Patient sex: F
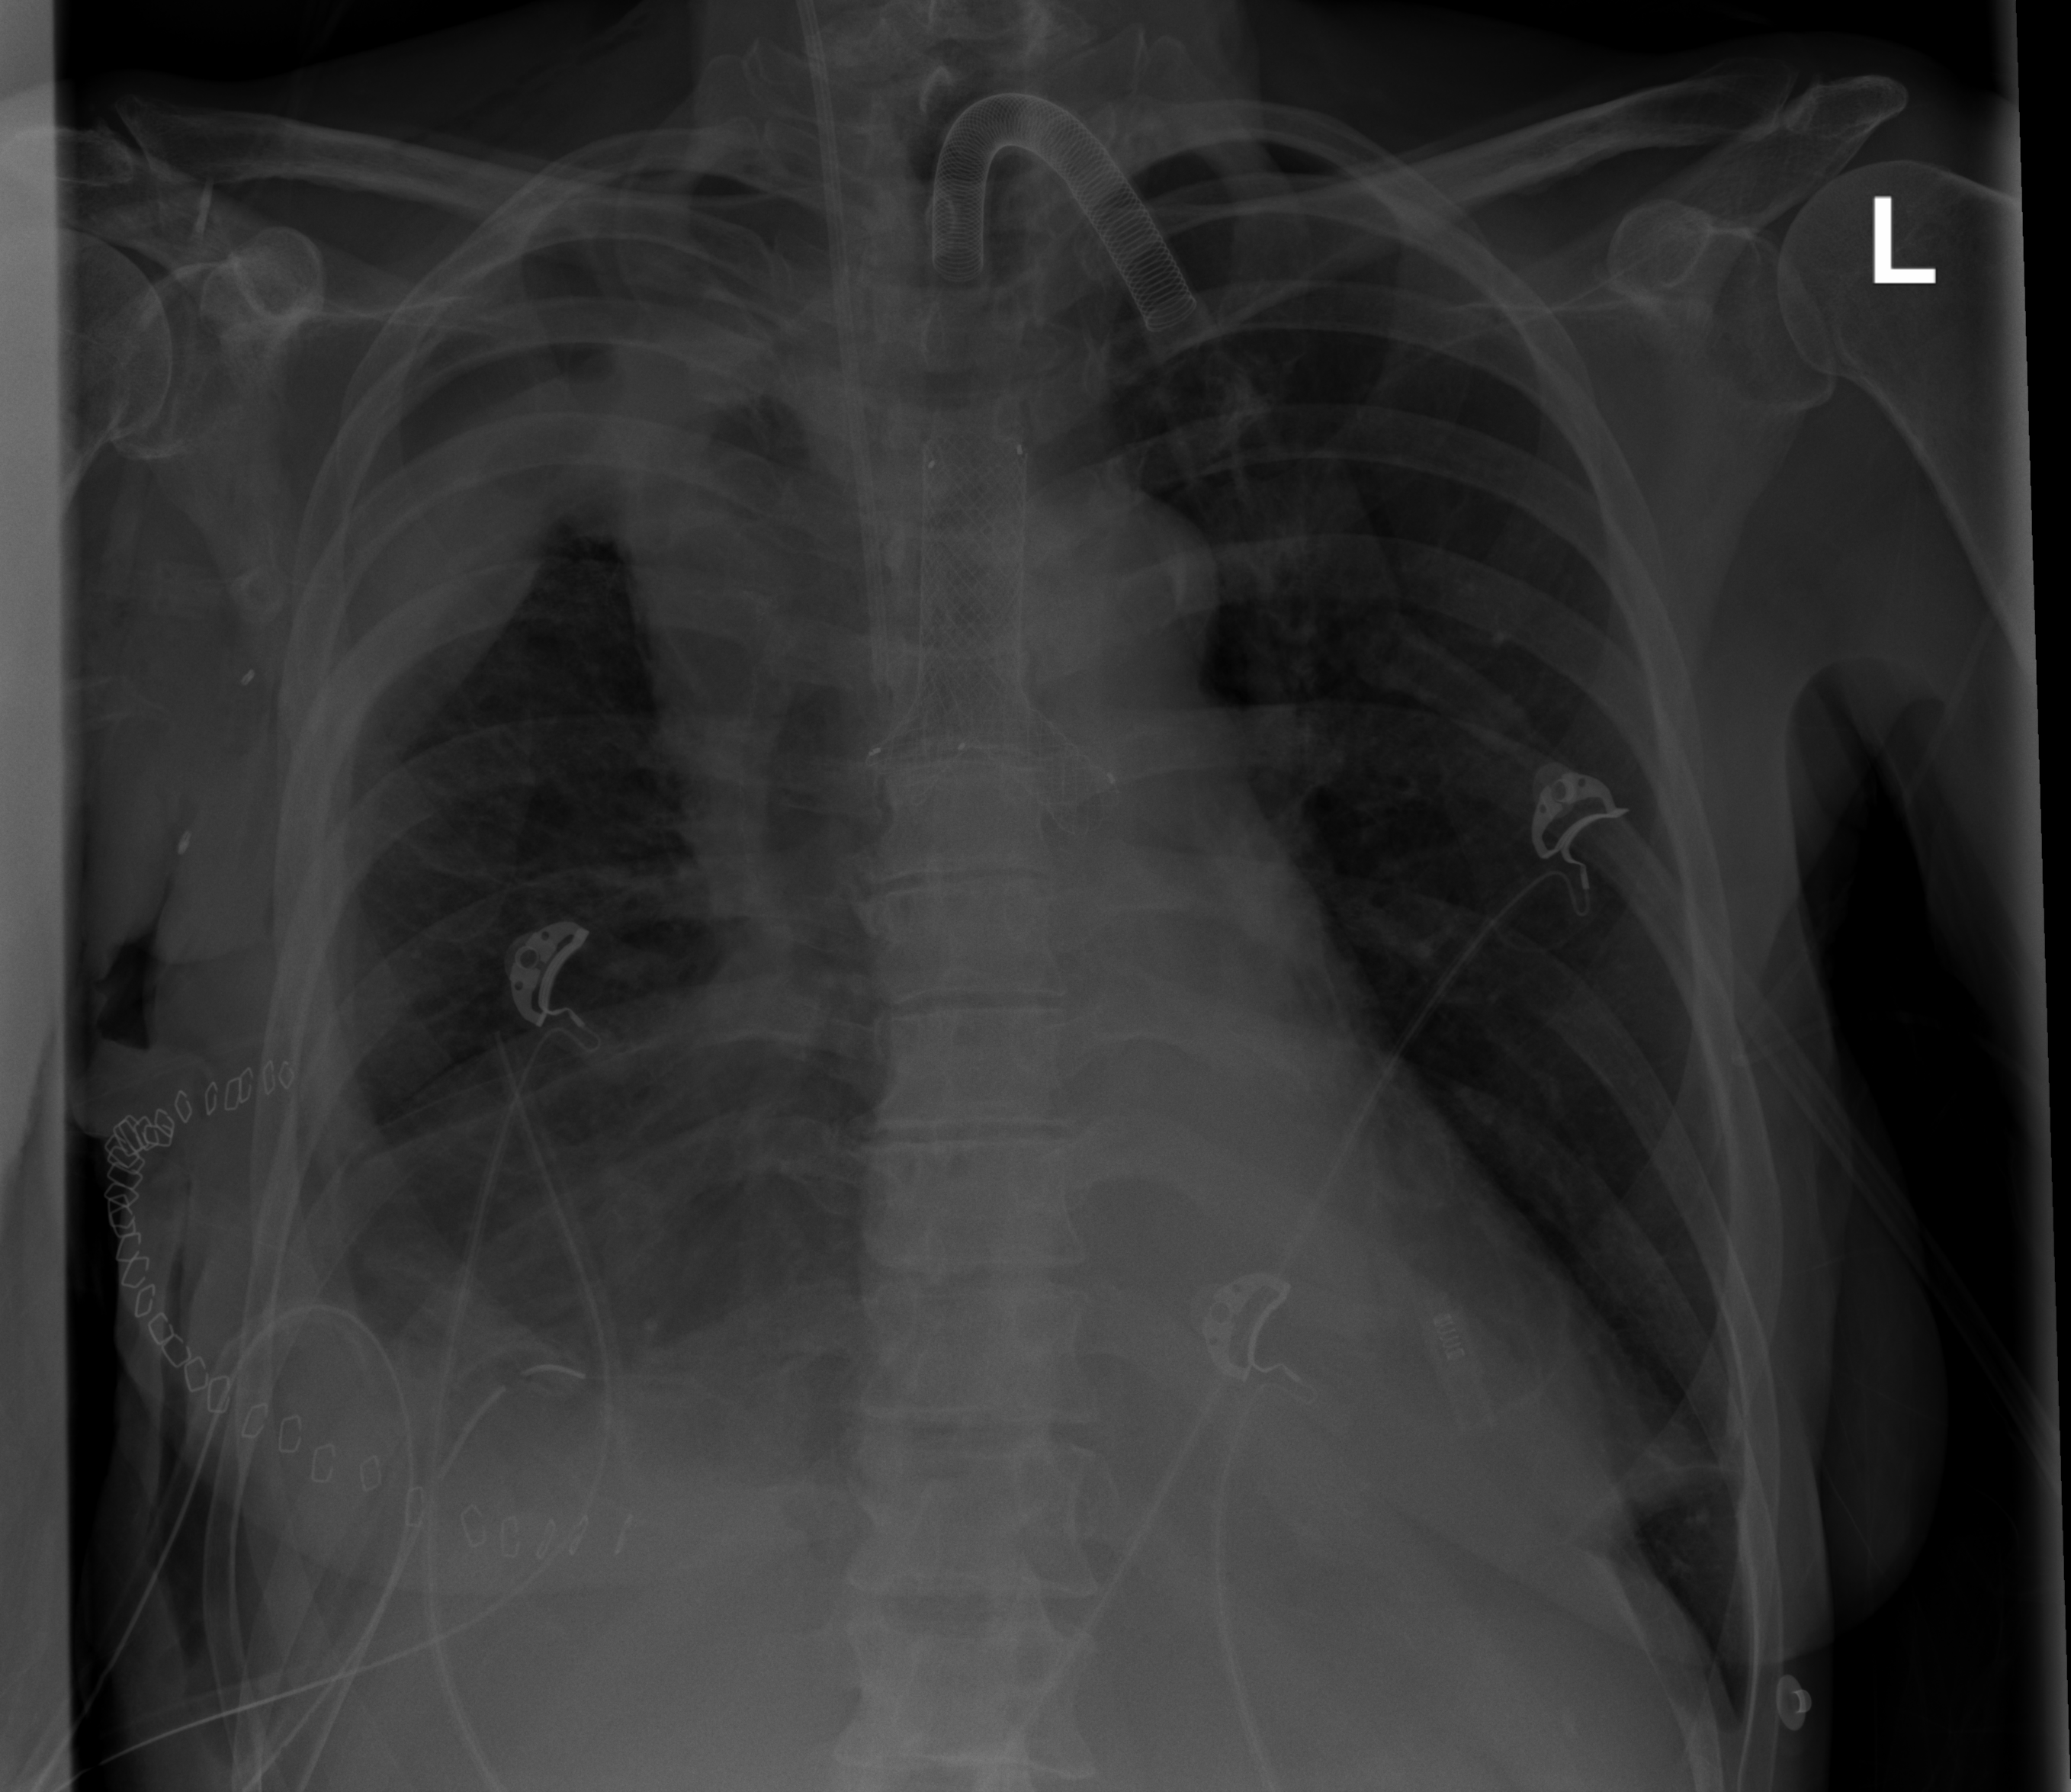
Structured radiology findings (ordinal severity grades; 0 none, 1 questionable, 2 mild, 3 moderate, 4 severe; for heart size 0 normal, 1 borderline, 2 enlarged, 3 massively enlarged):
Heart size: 2
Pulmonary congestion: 0
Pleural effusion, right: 2
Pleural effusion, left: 2
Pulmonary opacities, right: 1
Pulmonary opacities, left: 0
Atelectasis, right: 2
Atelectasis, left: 2